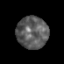
Tissue: prostate
Cell type: T cells
Senescence score: 0.7681
Nuclear area (px): 974
Mean DAPI intensity: 93.93